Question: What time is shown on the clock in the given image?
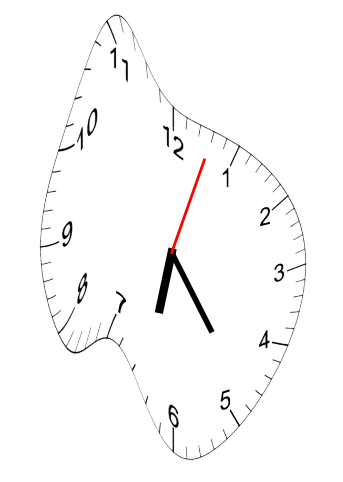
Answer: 06:24:03